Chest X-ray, PA view. Patient: 39 years old, sex M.
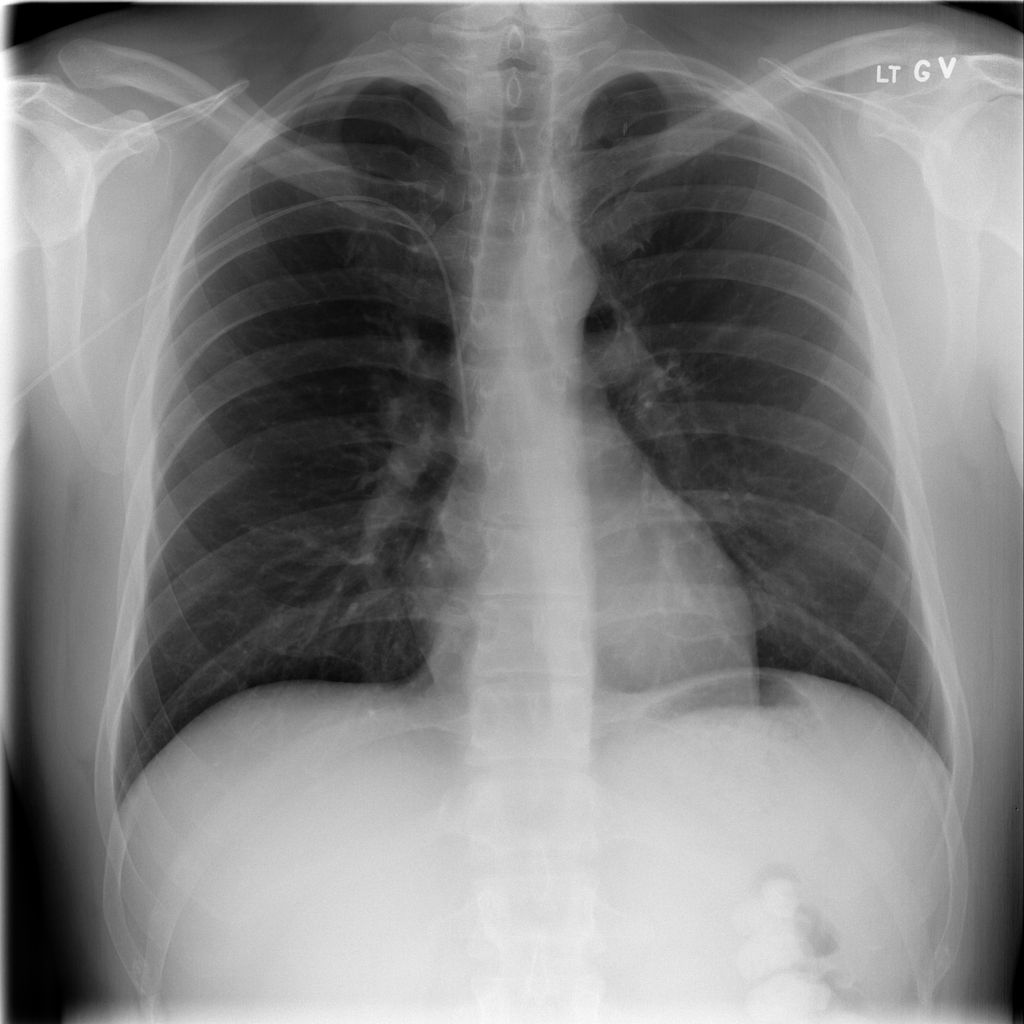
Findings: No Finding